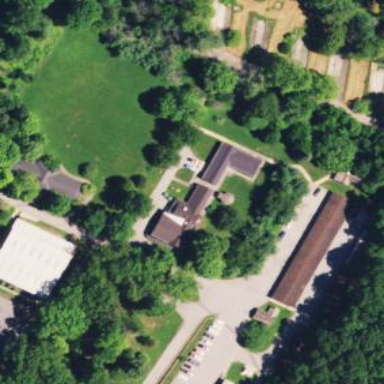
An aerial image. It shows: Social centre building.